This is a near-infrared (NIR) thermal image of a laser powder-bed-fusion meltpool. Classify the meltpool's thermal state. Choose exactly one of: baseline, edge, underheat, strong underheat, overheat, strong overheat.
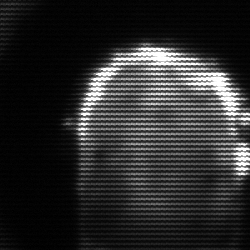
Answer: baseline